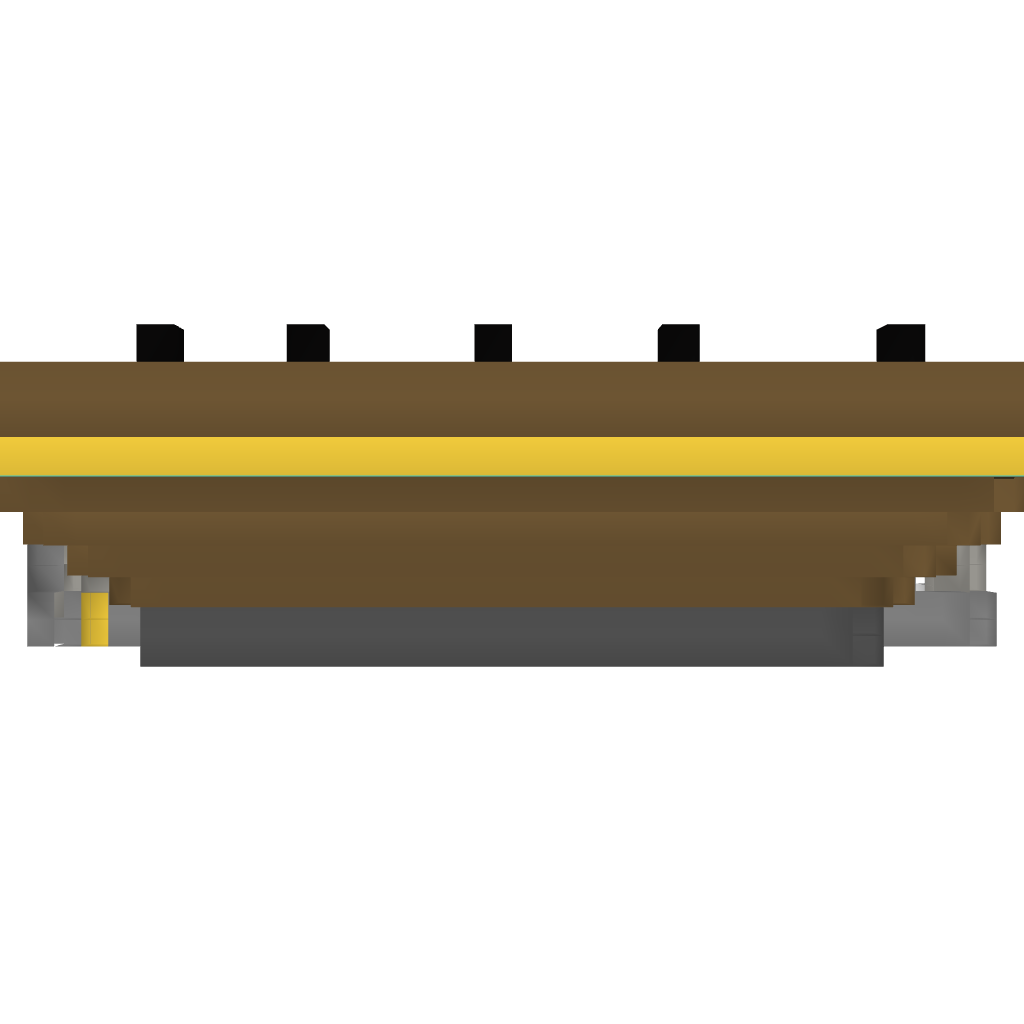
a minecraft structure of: mob vs golem arena